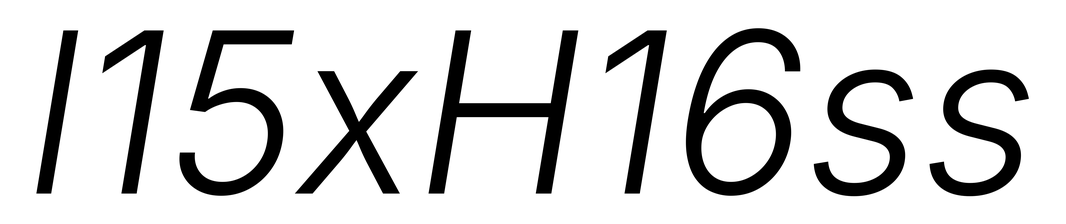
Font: Inter-Italic_Light_Italic